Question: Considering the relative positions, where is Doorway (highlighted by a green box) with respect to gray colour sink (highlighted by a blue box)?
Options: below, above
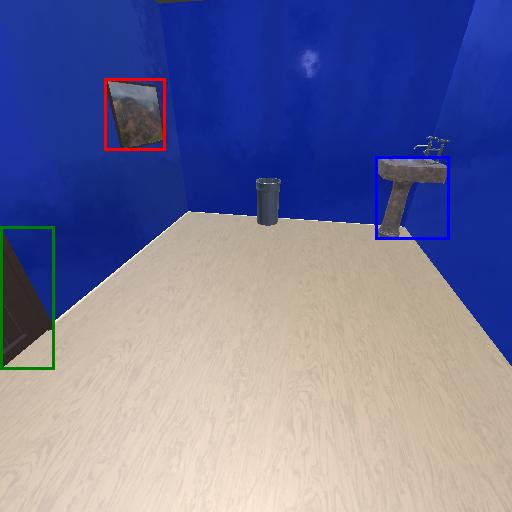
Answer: below